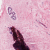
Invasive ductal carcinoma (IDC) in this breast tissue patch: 0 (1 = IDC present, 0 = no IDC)